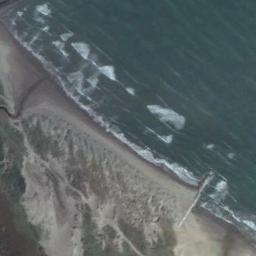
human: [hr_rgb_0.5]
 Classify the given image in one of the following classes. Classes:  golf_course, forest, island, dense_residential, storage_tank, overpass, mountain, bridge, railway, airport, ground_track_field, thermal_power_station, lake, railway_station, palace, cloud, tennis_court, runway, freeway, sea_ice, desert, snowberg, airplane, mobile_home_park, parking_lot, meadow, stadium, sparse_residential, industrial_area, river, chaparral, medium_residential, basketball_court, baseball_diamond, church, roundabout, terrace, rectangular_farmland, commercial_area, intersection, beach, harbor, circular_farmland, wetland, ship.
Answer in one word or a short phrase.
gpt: beach